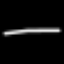
Label: line